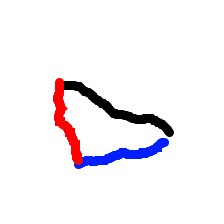
Shape: triangle